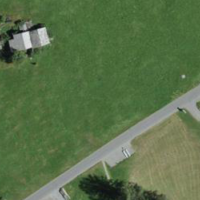
EUNIS habitat code: 26
Species observed at this site:
Pica pica